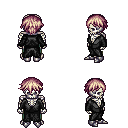
a pixel art fantasy rpg character, male body template, skeleton, gray robe, teal pants, white blonde short bangs hairstyle, metal boots, four views (front, back, left, right), 2x2 character sprite sheet, small pixel art, hard edges, no anti-aliasing